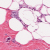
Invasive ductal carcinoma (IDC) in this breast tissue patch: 0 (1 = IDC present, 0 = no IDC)